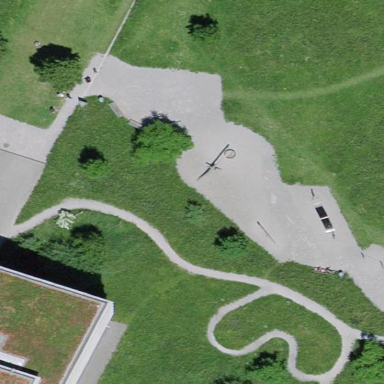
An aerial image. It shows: Grassy area with natural lawn.